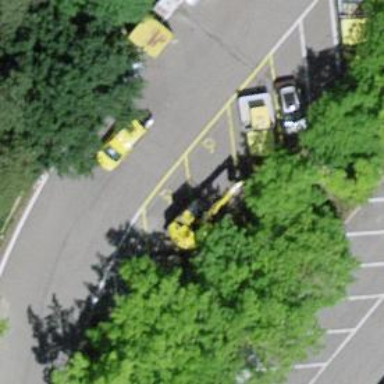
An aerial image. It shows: Charging station.